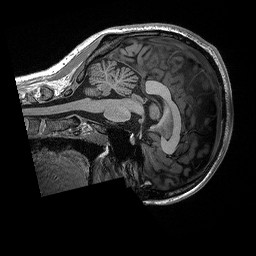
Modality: T1w
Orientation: sagittal
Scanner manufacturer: siemens
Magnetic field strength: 3 T
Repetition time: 2.3 s
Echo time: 0.00298 s